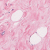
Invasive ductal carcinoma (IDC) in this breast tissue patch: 0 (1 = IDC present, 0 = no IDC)